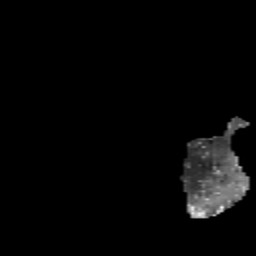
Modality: FA
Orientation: sagittal
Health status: healthy
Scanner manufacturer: siemens
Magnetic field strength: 3 T
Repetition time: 12 s
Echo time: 0.092 s